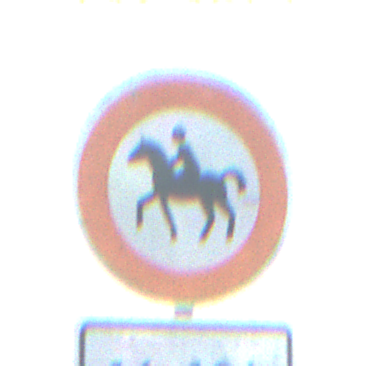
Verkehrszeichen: VerbotReiter
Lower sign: ZeitangabenOhneBeschraenkungAufWochentage1
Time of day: SunriseSunset
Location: Outdoor (Nature)
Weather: Clear
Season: NotSpecified
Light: Natural